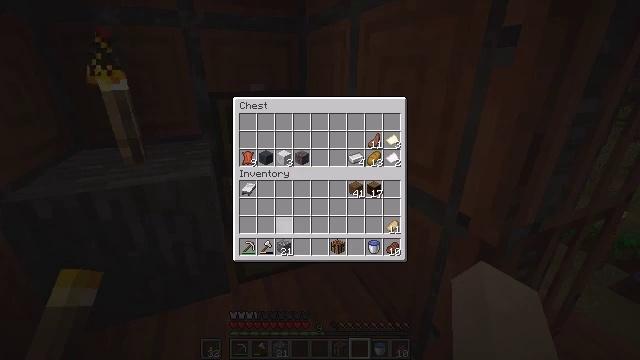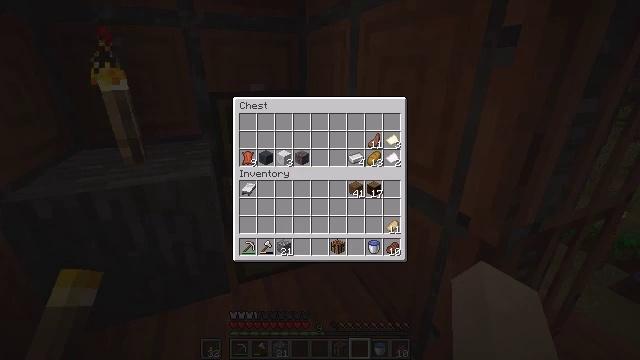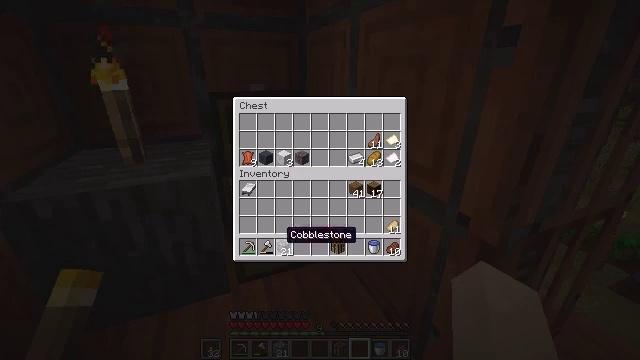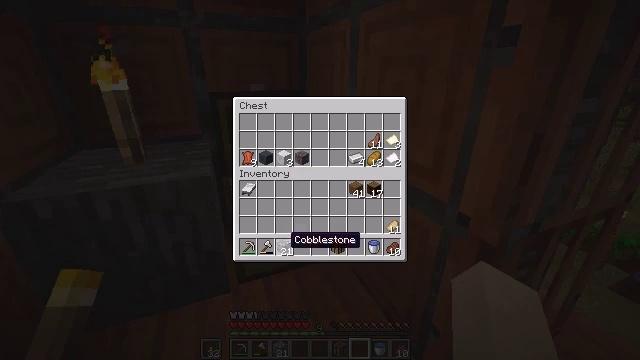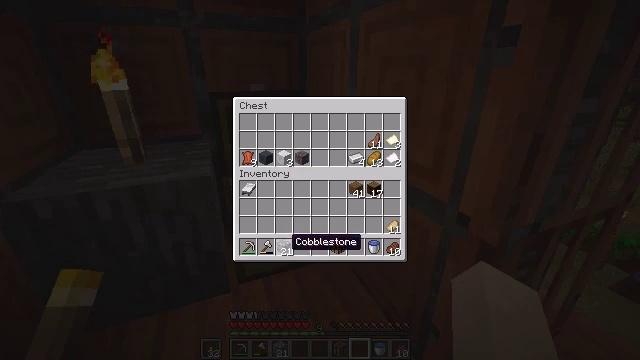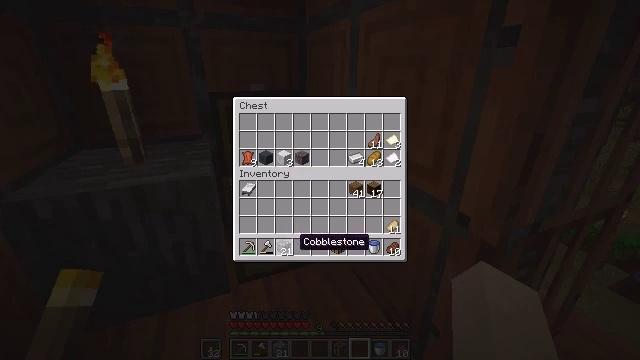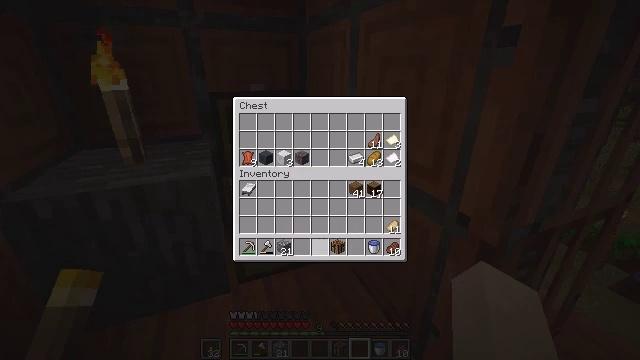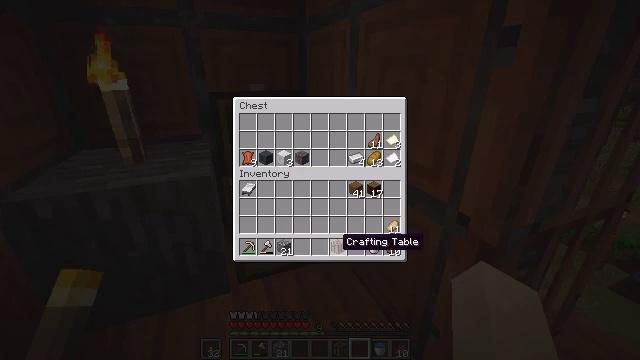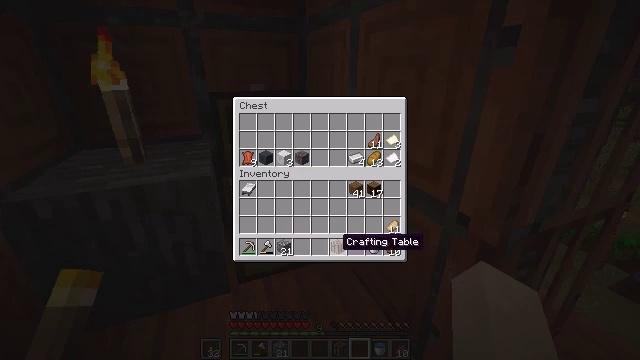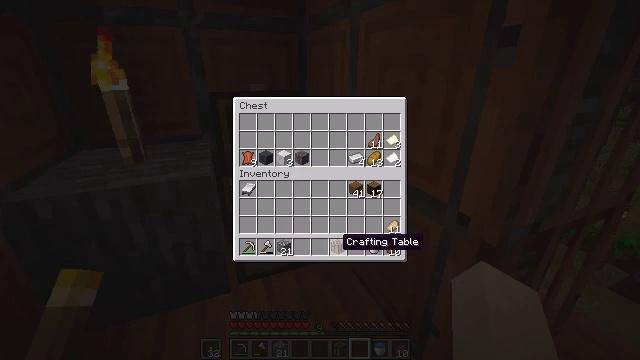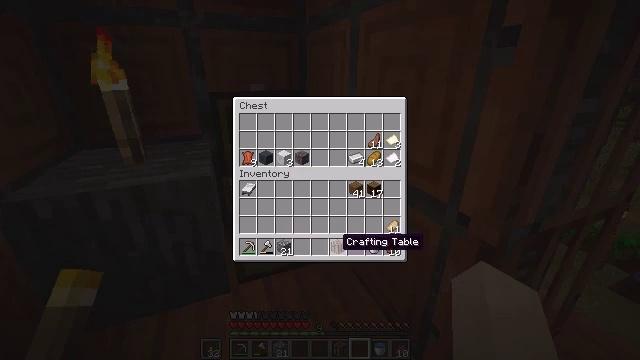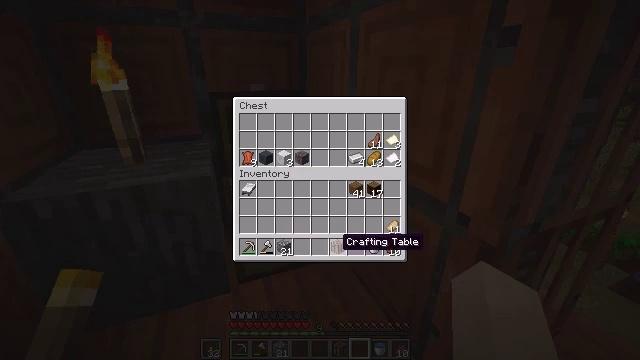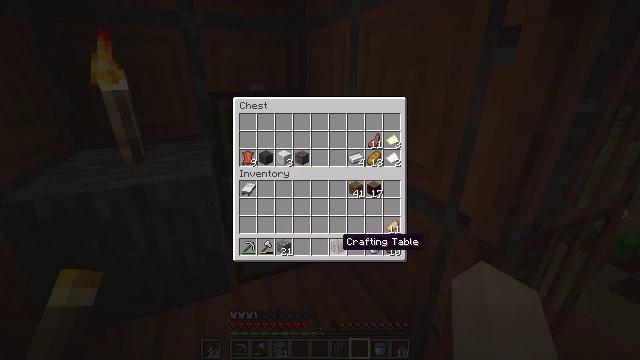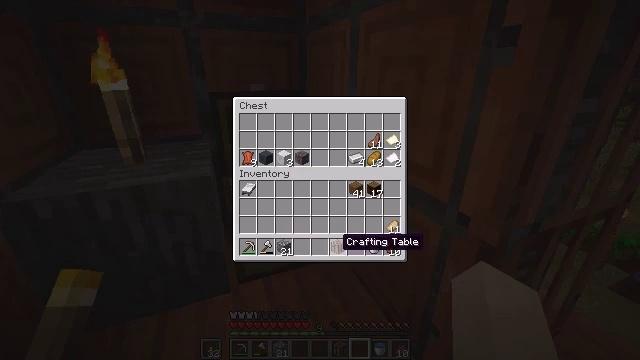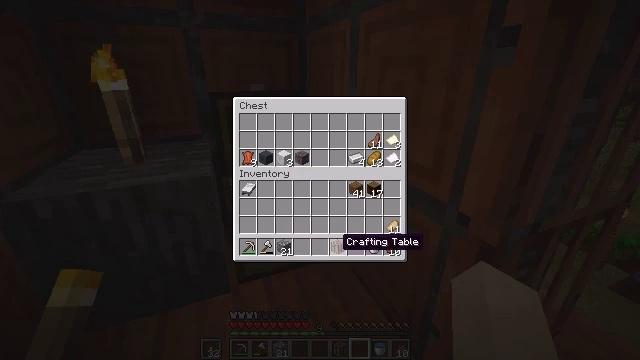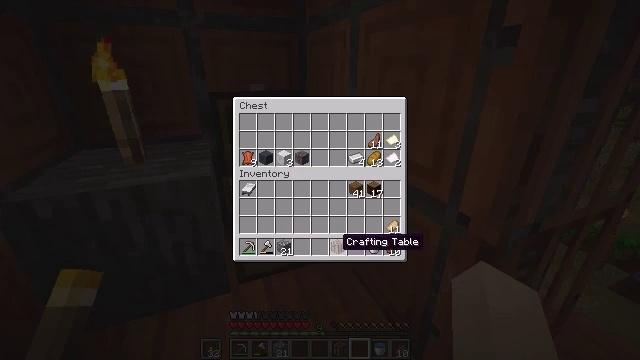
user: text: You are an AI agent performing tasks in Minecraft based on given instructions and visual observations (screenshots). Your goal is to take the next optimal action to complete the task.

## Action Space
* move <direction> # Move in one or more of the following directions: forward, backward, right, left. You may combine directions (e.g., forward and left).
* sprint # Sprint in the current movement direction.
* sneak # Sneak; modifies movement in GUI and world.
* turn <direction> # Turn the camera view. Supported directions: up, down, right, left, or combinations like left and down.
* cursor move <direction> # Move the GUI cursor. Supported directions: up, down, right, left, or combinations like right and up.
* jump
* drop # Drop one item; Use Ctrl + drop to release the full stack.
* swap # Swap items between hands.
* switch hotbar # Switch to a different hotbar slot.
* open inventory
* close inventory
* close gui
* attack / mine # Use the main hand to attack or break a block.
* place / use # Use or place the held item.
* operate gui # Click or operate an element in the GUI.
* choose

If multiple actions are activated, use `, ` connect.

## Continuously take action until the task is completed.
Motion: motion action
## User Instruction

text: Attack the acacia slab with your tool.
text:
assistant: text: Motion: no_op
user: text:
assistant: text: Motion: cursor move down
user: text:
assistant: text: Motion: no_op
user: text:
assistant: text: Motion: no_op
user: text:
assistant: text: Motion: cursor move right
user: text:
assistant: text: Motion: cursor move right
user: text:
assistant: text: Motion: cursor move right
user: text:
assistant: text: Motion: no_op
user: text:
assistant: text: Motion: no_op
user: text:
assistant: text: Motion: no_op
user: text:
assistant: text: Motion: no_op
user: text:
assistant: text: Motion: no_op
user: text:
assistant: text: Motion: no_op
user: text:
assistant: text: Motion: no_op
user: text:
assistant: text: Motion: no_op
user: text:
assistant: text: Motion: operate gui
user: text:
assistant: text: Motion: operate gui
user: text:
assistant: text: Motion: operate gui
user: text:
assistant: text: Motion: cursor move left and up
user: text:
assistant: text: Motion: no_op
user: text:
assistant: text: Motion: no_op
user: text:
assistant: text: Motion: no_op
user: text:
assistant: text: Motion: no_op
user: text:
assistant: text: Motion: no_op
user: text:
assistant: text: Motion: no_op
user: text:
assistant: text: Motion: no_op
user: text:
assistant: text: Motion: operate gui
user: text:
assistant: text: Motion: operate gui
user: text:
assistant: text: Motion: no_op
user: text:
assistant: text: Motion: no_op